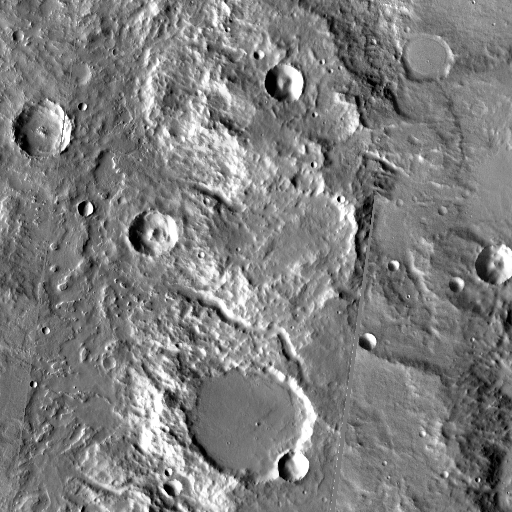
Crater classes present: Background, Other, Layered, Buried, Secondary